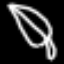
Label: leaf